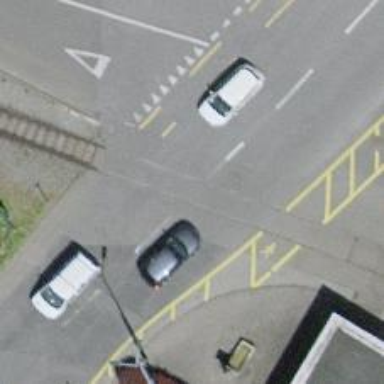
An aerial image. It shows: Railway level crossing.